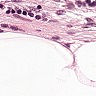
Metastatic tissue present: no